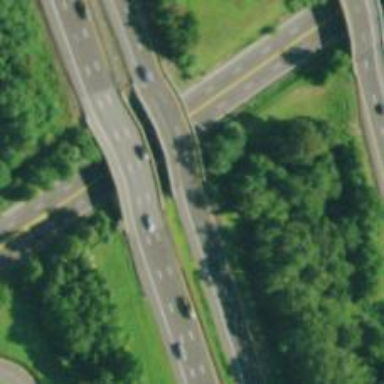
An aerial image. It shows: Urban freeway bridge over motorway.